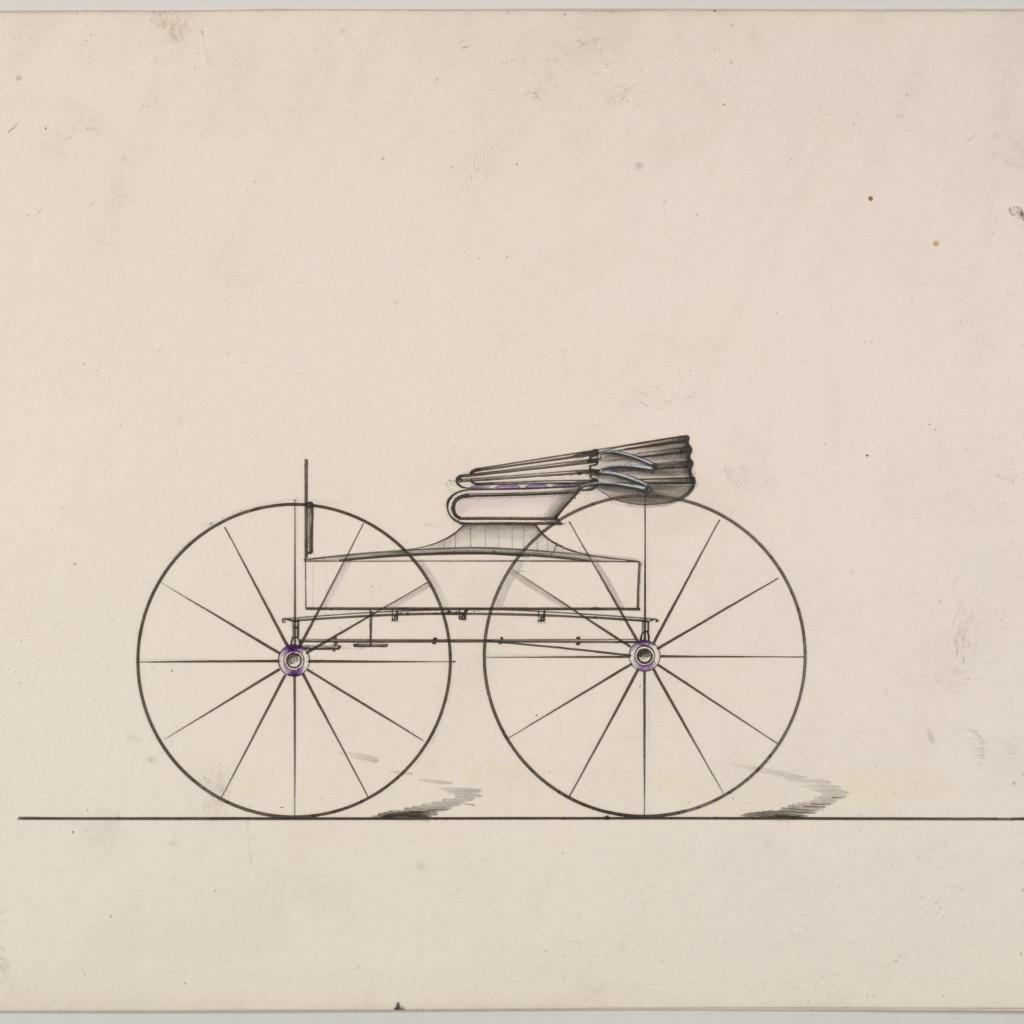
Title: Design for Wagon, no. 718c
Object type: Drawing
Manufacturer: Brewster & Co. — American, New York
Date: ca. 1860
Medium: Pen and black ink, watercolor and gouache
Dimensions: sheet: 6 1/16 x 9 3/16 in. (15.4 x 23.3 cm)
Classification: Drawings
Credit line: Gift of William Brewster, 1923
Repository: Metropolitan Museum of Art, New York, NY